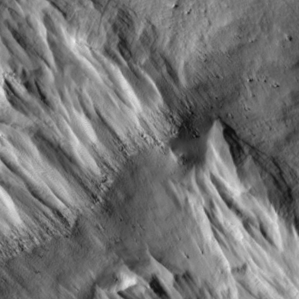
Label: non_frost